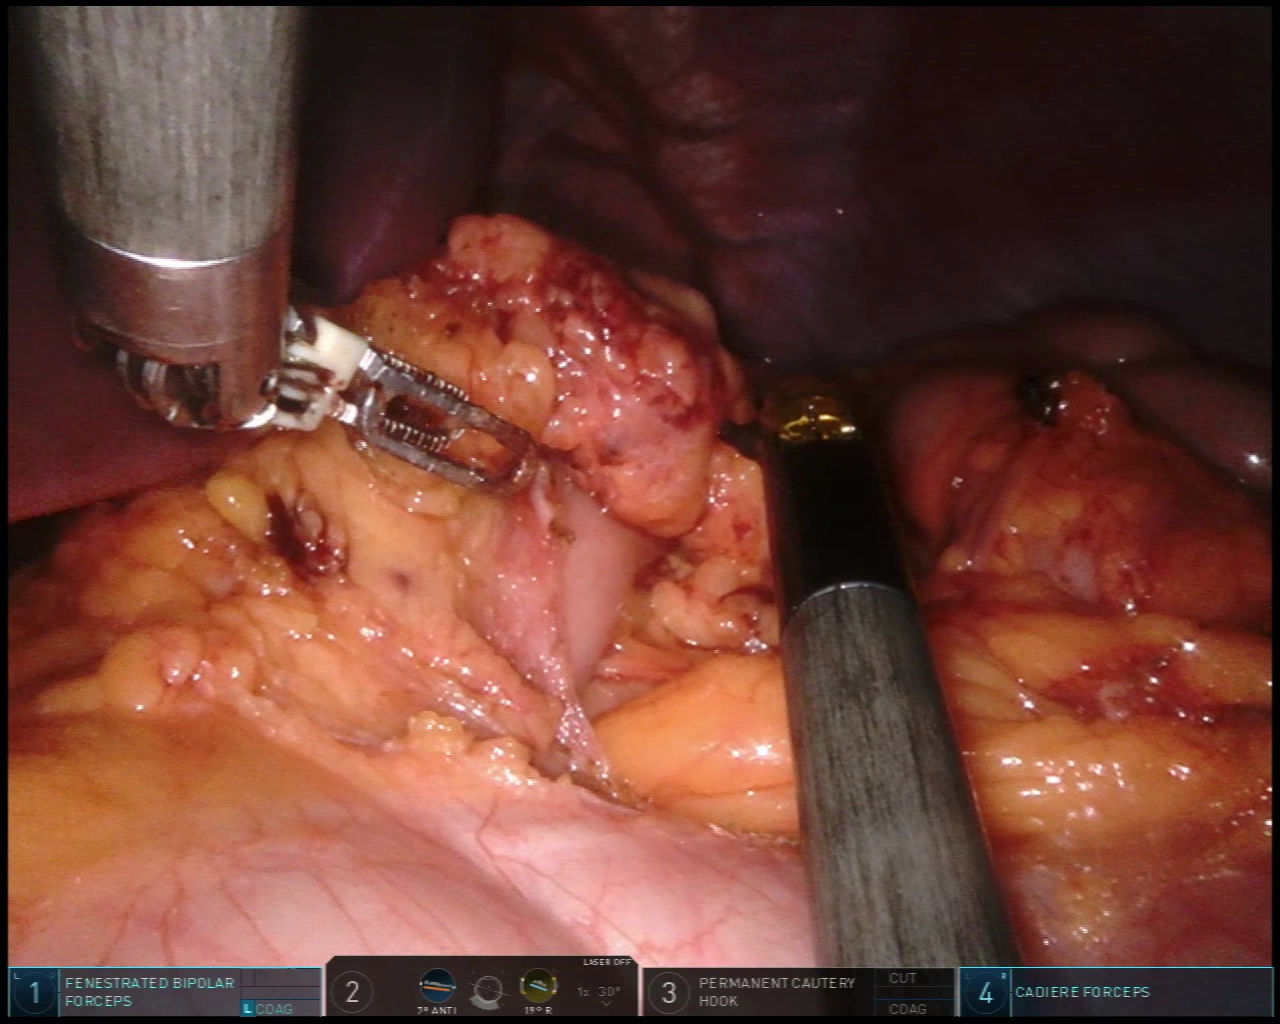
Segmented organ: stomach
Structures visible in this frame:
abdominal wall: yes
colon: yes
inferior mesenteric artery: no
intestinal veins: no
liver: yes
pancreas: no
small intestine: no
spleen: no
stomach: yes
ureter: no
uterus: no
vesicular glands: no